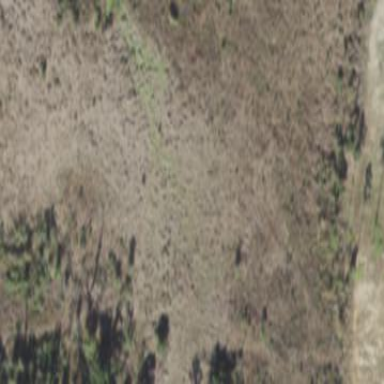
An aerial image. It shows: Forest with needle-leaved trees.